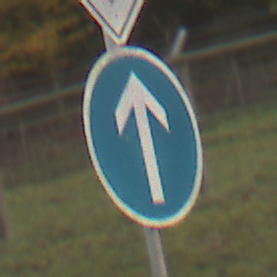
Verkehrszeichen: VorgeschriebeneFahrtrichtungGeradeaus
Zusatzzeichen oben: Vorfahrtsstrasse
Umgebung: Outdoor, Nature
Tageszeit: SunriseSunset
Wetter: PartlyCloudy
Licht: Natural
Jahreszeit: NotSpecified
Kontrast: LowContrast